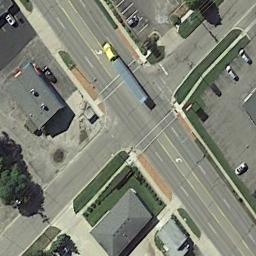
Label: intersection